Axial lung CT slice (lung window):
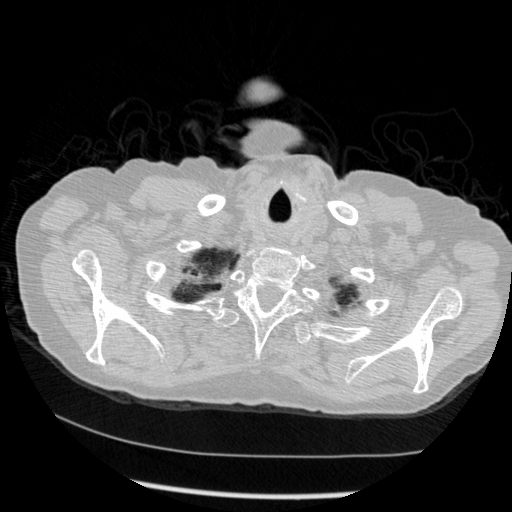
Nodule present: no